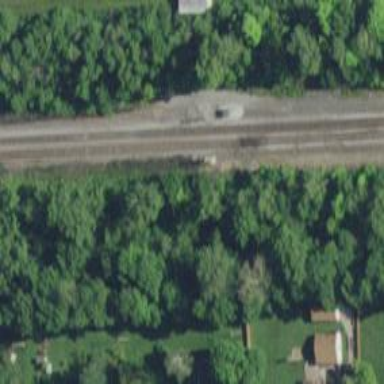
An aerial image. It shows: Railway junction.